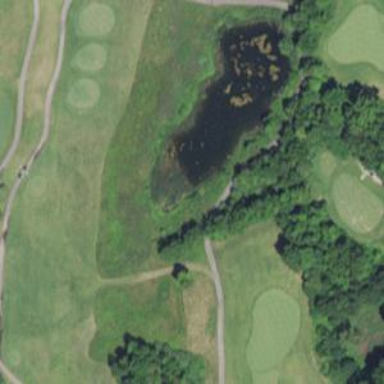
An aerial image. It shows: Golf course feature - pond classified as lateral water hazard.